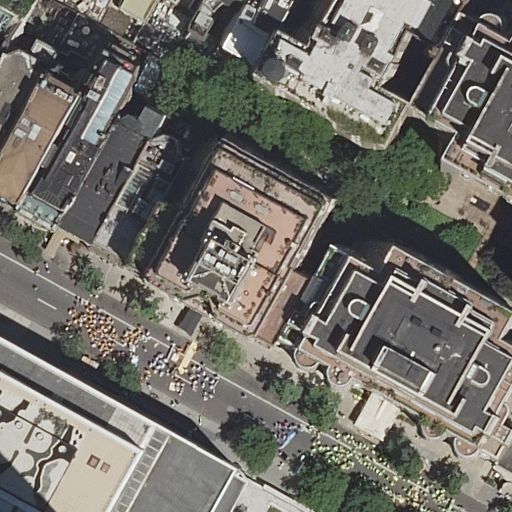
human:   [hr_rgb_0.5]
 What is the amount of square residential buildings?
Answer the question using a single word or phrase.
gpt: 0

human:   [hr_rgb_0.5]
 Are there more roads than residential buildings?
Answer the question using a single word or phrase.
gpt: no

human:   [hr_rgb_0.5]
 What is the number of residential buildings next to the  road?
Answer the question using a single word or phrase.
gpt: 17

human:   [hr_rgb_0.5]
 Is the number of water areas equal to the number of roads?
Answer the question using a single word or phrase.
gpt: no

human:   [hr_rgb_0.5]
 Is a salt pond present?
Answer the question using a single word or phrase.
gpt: no

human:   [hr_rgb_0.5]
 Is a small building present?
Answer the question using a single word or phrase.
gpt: yes

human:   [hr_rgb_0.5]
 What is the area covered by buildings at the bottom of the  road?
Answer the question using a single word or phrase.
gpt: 2062m2

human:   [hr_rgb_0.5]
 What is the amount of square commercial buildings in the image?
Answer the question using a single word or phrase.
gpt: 0

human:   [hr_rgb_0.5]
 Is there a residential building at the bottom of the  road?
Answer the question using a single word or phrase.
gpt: no

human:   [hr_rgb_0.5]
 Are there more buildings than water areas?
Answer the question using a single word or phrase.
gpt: yes

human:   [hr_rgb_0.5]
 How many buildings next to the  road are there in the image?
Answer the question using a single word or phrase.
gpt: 18

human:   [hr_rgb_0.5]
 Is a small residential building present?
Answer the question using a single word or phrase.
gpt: yes

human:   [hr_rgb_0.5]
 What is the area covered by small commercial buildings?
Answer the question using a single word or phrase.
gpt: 0m2

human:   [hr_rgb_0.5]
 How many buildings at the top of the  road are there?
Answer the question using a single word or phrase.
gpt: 15

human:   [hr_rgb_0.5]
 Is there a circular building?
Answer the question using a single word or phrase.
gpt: no

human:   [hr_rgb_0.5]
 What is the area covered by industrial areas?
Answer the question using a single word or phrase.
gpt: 0m2

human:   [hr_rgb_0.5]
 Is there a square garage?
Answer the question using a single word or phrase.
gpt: no

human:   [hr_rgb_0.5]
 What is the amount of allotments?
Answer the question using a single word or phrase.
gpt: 0

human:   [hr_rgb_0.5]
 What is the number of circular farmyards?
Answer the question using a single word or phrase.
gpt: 0

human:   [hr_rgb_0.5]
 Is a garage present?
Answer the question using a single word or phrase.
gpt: no

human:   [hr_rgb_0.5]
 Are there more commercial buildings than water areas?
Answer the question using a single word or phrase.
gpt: no

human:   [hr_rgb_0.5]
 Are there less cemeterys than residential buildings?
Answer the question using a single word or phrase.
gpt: yes

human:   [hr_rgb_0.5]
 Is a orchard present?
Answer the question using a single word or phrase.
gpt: no

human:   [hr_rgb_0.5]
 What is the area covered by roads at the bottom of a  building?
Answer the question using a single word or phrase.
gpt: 0m2

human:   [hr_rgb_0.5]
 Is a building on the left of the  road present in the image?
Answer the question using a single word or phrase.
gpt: yes

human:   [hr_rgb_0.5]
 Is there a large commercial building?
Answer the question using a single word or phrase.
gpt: no

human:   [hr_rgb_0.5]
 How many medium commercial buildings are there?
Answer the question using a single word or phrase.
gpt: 0

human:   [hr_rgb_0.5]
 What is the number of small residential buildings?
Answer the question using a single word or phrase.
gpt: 2

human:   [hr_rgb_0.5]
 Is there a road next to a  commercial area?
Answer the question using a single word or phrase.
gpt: no

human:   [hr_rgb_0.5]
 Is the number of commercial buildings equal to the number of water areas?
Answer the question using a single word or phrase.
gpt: yes

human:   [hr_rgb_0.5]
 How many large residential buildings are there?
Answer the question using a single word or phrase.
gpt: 2

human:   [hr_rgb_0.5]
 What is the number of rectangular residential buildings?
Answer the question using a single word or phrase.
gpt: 9

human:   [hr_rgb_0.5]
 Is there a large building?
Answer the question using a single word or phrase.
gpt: yes

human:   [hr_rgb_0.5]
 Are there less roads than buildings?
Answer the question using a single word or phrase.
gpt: yes

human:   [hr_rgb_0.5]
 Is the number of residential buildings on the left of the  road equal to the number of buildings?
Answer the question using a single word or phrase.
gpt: no

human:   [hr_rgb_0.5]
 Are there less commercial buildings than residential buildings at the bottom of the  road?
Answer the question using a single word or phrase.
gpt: no